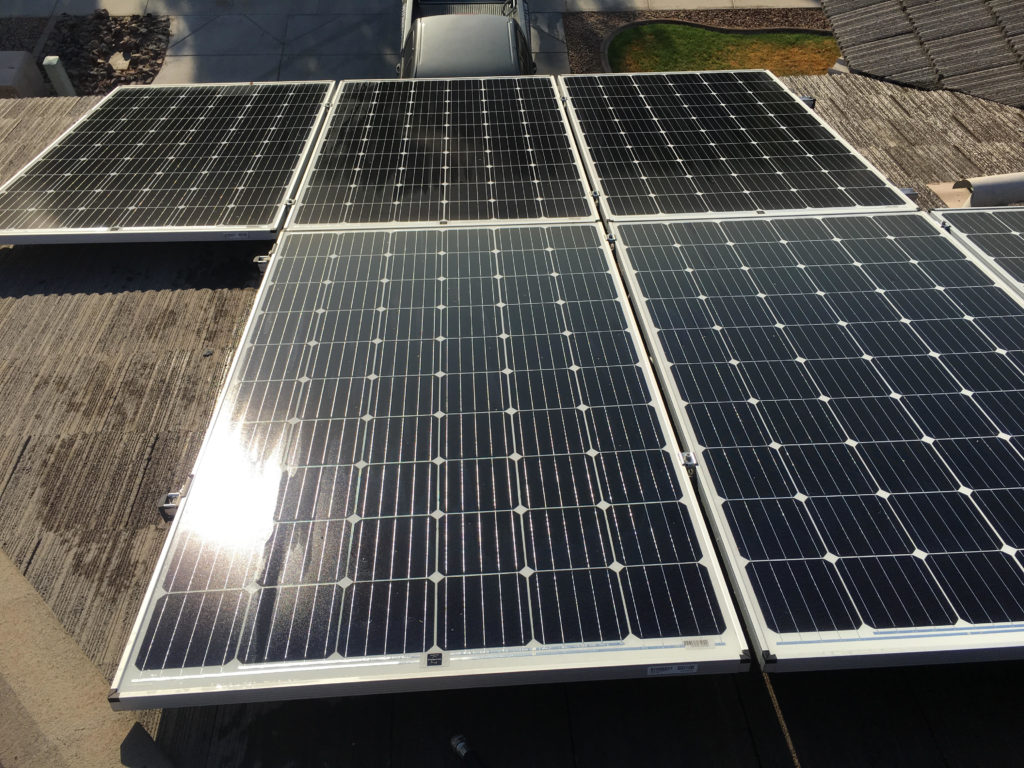
Label: Clean